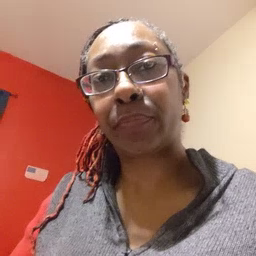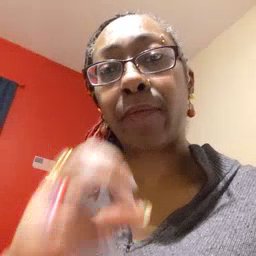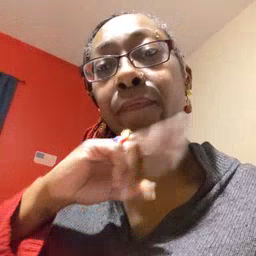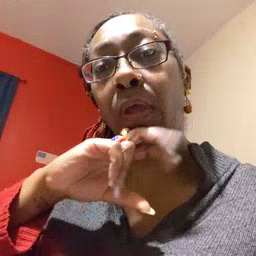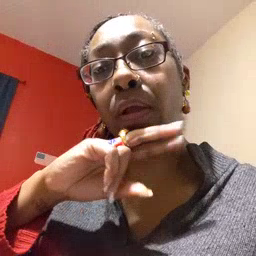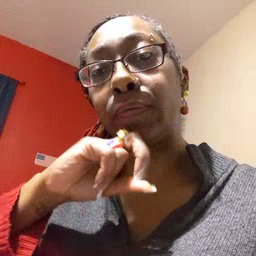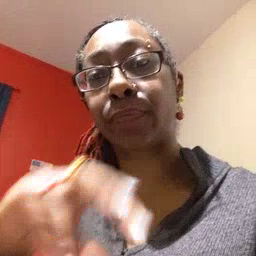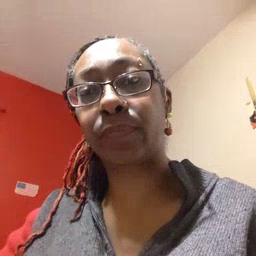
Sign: frog